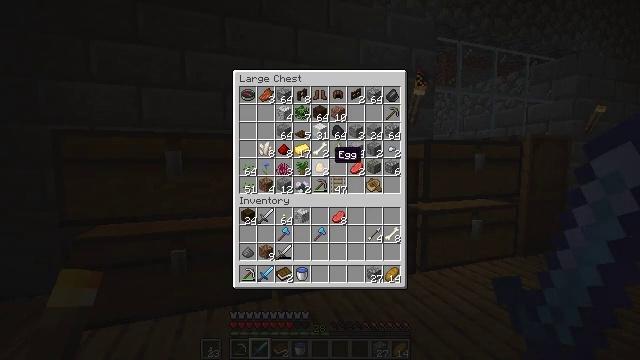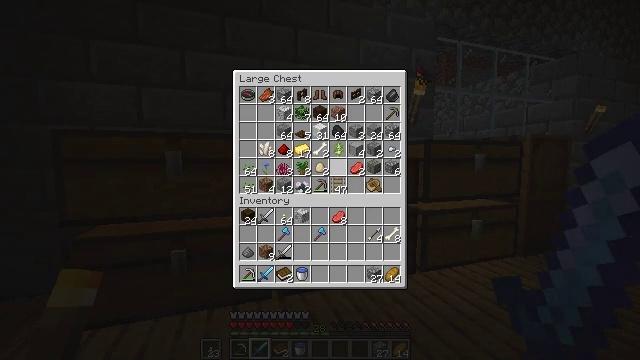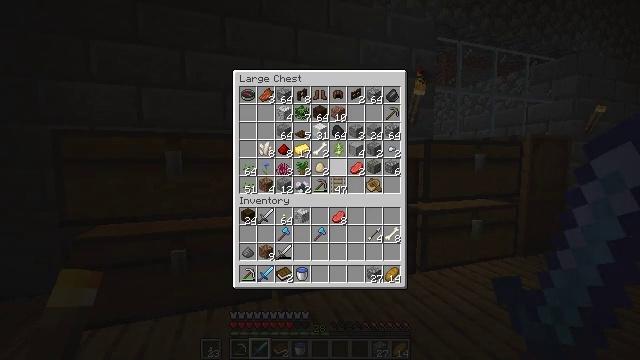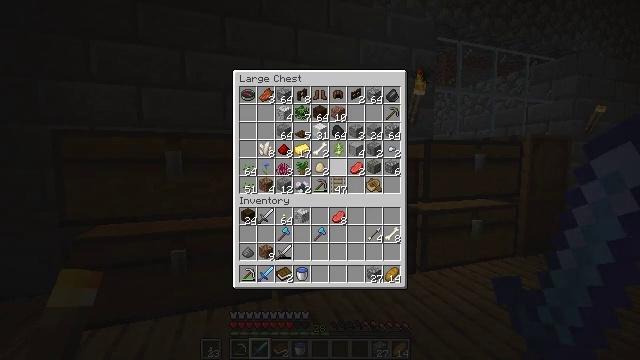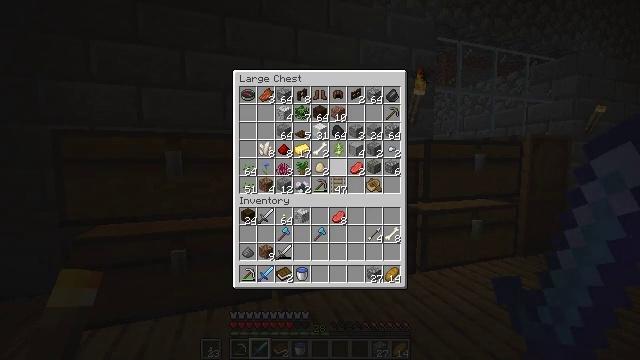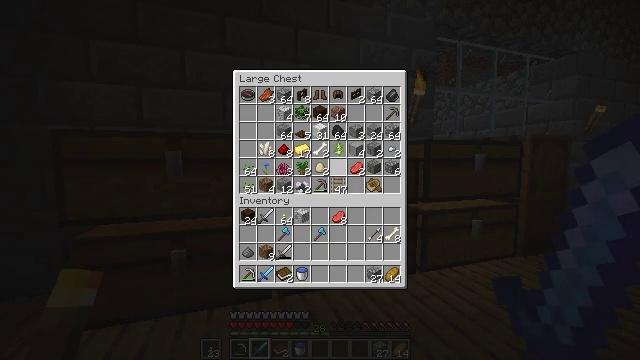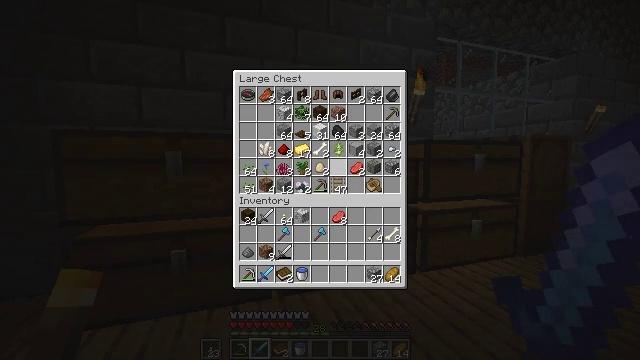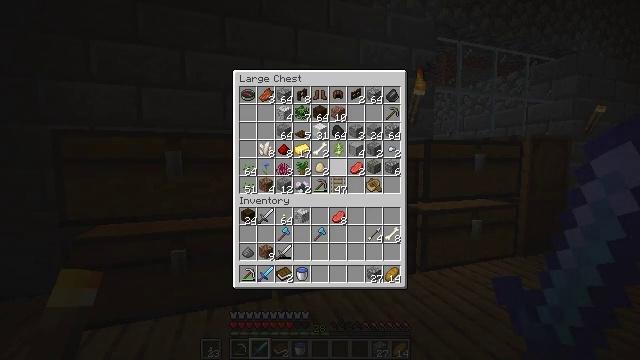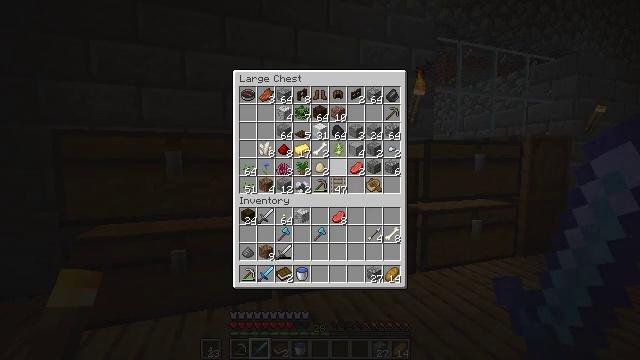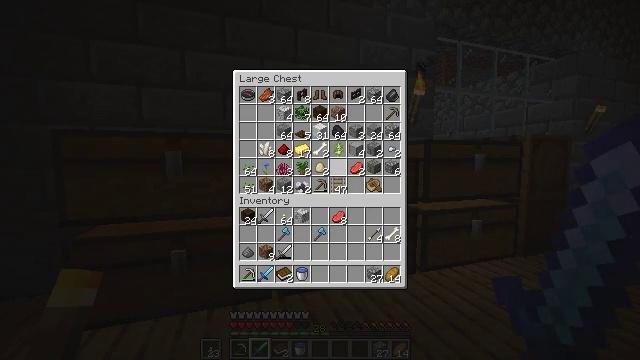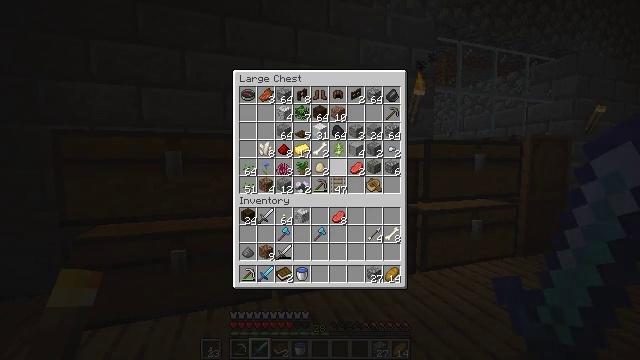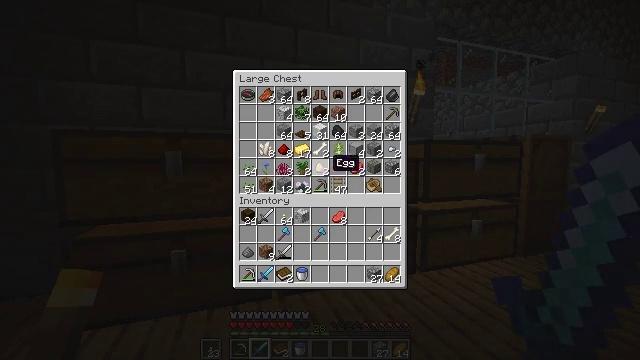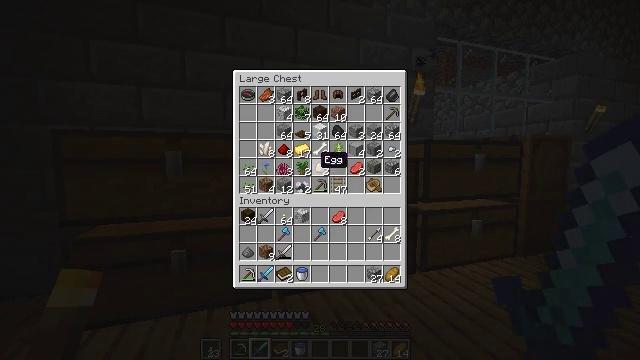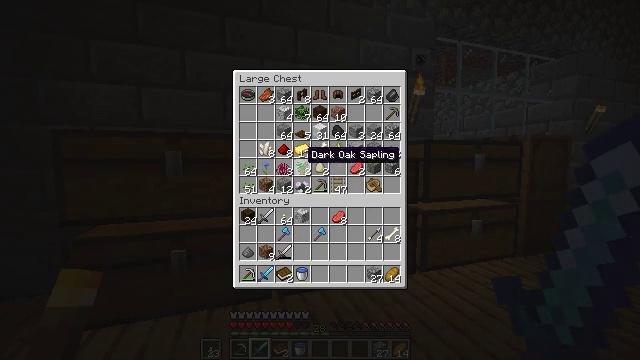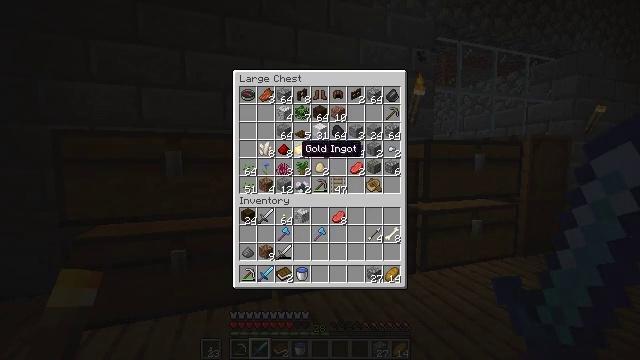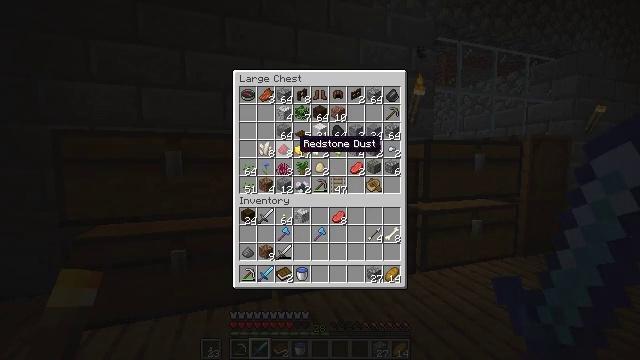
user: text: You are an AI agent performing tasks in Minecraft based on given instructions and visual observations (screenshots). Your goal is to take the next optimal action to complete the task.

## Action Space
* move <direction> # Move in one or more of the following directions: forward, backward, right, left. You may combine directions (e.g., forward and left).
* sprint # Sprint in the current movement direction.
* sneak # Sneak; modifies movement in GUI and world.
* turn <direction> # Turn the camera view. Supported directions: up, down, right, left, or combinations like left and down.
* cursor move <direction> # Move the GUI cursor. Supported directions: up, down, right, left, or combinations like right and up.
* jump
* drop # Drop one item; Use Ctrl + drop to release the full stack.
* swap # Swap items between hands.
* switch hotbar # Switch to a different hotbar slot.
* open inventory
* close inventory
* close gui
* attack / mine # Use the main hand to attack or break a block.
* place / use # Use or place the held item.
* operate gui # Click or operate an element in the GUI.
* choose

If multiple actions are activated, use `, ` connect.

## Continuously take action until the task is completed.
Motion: motion action
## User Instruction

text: Combine paper and a compass on a crafting table to craft a map.
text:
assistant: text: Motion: no_op
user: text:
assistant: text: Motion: no_op
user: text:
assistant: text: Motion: no_op
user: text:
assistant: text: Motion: no_op
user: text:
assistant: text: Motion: no_op
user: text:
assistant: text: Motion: no_op
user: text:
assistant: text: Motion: no_op
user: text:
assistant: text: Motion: no_op
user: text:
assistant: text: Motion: no_op
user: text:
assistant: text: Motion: no_op
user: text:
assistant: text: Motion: cursor move left
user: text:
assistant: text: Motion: cursor move left
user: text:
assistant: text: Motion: cursor move left
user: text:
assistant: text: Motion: no_op
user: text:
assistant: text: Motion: no_op
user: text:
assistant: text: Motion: no_op
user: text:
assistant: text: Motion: no_op
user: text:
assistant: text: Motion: no_op
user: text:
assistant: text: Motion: no_op
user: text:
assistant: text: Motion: no_op
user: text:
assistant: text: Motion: cursor move right
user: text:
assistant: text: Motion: cursor move right
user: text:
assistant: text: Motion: cursor move right
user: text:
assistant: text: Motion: cursor move right
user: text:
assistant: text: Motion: no_op
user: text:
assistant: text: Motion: no_op
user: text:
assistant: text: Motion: no_op
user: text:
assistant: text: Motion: no_op
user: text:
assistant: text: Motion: no_op
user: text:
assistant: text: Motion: no_op